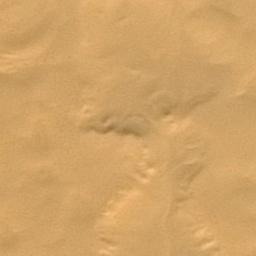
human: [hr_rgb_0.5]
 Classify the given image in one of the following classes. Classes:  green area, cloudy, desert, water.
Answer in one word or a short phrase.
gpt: desert